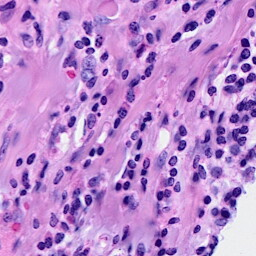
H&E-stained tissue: Breast